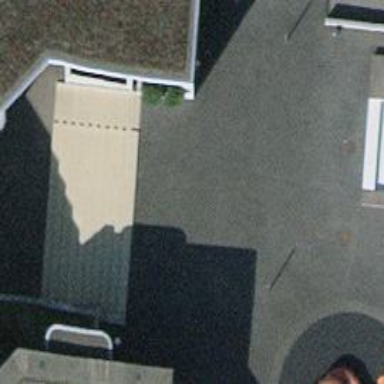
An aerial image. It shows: Set of steps on the road.